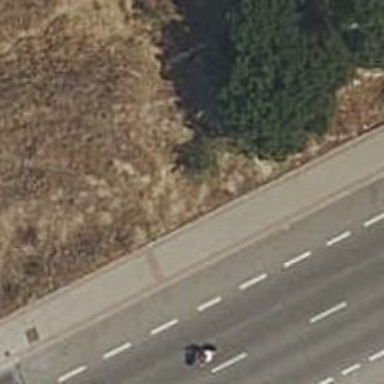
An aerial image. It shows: Sidewalk.